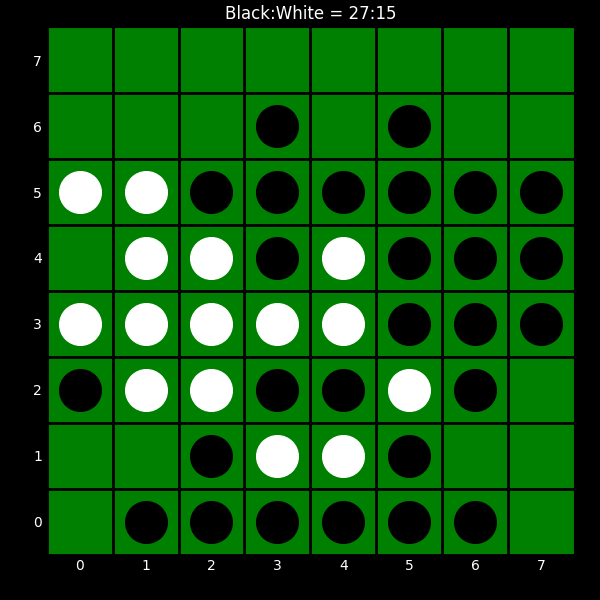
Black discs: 27
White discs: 15